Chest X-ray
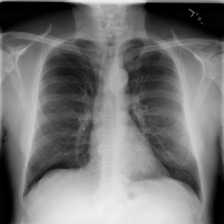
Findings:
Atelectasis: negative
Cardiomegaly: negative
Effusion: negative
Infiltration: negative
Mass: negative
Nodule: negative
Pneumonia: negative
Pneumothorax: negative
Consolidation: negative
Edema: negative
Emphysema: negative
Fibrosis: negative
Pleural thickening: negative
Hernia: negative